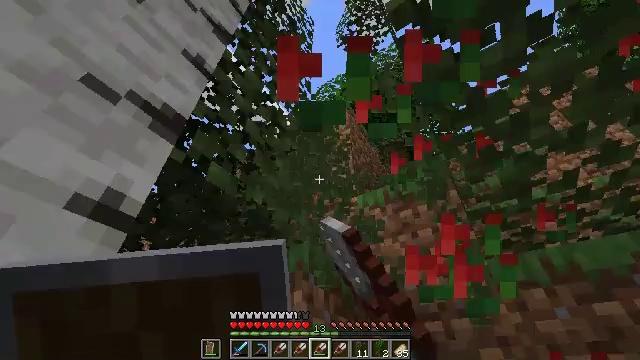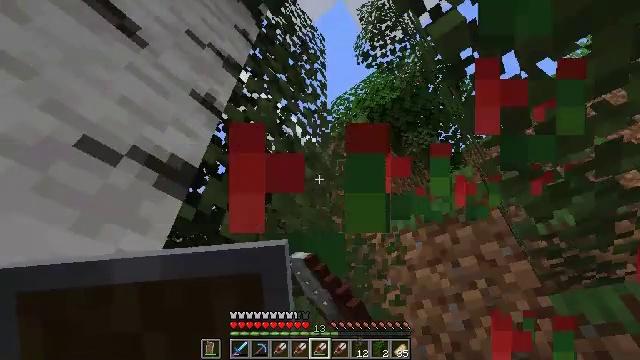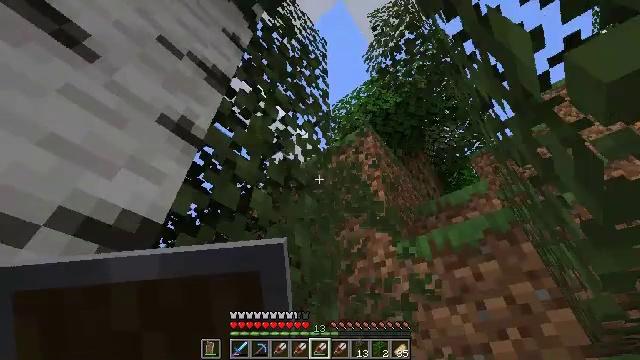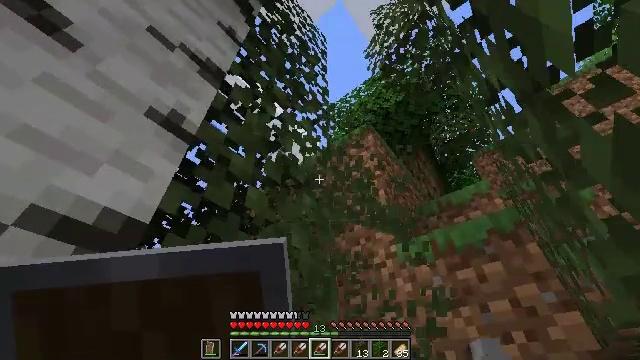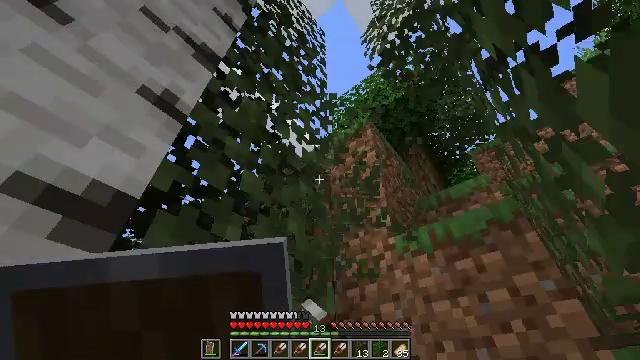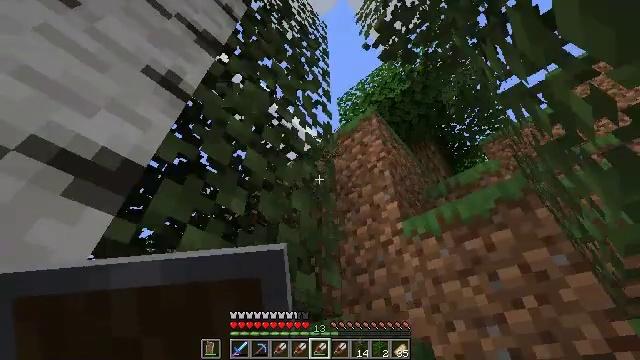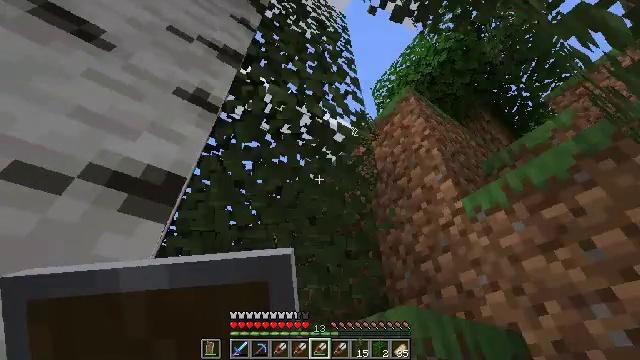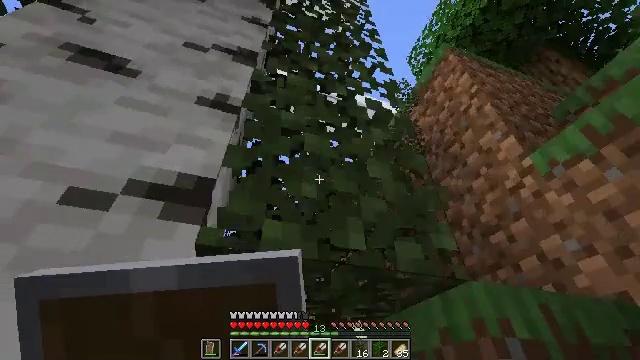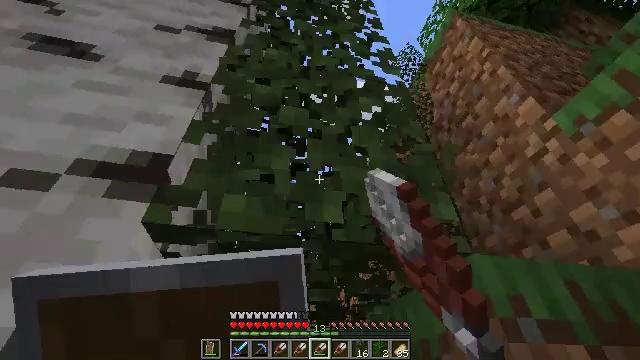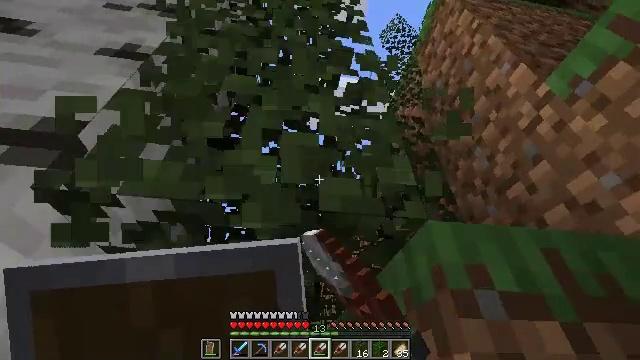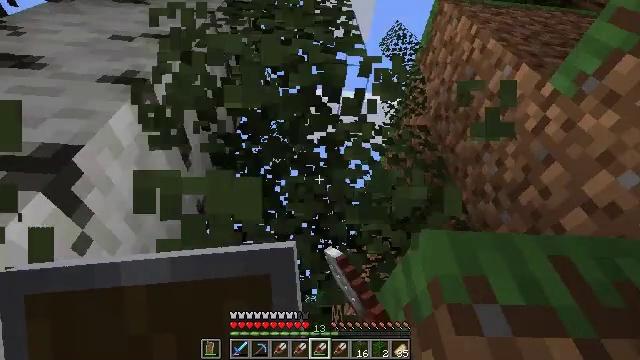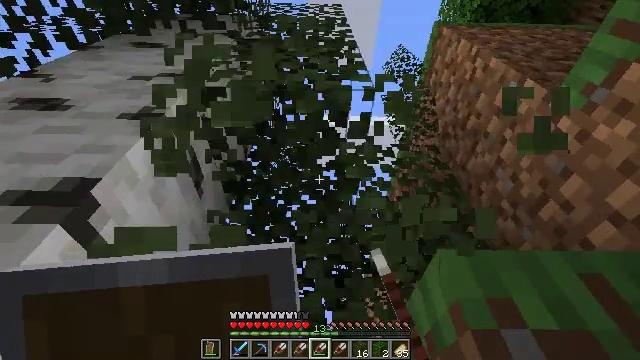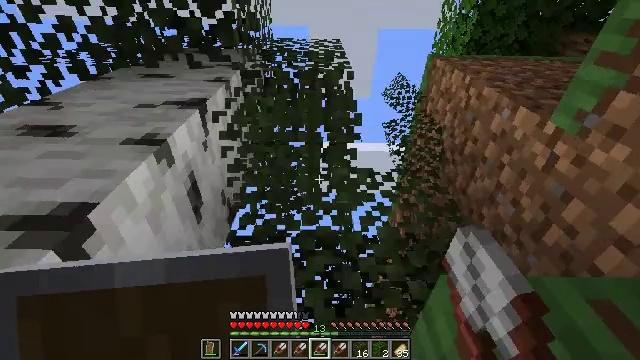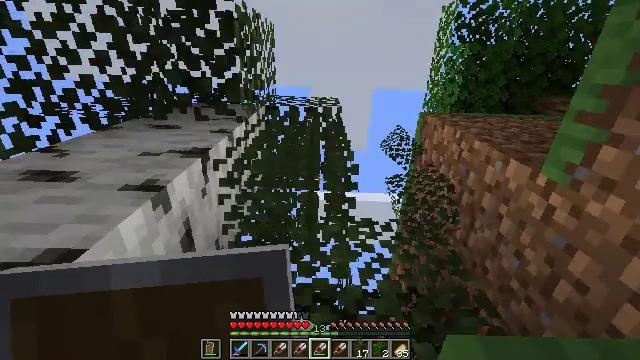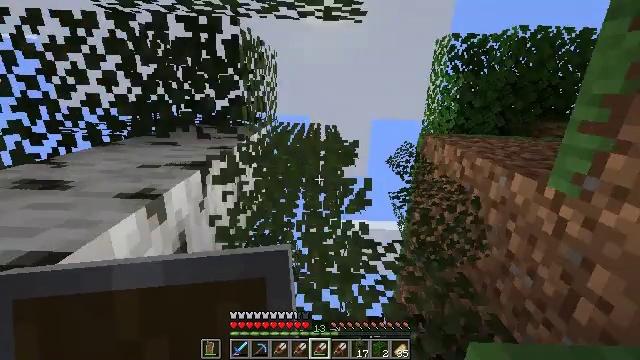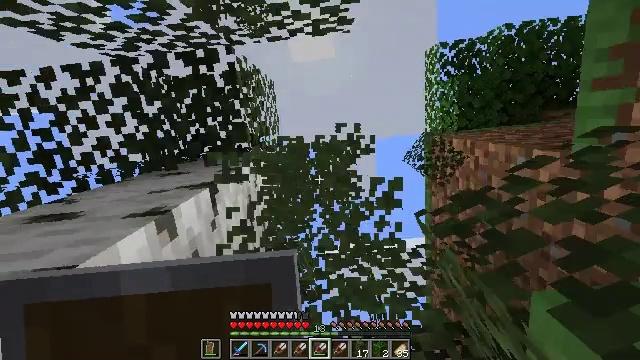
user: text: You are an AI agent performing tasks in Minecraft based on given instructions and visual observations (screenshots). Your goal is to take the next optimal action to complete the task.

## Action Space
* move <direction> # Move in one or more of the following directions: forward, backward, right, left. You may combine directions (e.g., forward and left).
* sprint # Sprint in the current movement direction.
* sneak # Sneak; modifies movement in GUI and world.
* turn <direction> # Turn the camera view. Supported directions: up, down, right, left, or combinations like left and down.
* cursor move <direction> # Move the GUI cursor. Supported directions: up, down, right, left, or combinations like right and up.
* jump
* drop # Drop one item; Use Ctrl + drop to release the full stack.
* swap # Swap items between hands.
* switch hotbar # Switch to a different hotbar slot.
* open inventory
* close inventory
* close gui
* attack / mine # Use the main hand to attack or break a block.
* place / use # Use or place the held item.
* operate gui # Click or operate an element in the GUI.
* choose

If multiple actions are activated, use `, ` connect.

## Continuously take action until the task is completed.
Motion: motion action
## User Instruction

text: Break the birch leaves block.
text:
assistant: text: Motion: move forward and move right, turn left and up, attack / mine, jump
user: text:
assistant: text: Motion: move forward and move right, attack / mine, jump
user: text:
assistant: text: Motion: move forward and move right, attack / mine
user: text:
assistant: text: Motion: move forward and move right, attack / mine
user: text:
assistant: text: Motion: move forward and move right, turn left, attack / mine
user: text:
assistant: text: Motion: move forward and move right, turn left, attack / mine
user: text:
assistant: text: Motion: move forward and move right, turn left and down, attack / mine
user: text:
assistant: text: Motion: move forward and move right, turn left, attack / mine
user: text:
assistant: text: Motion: move right, turn left, attack / mine
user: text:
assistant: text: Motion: move right, turn left and up, attack / mine
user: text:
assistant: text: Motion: move right, turn left and up, attack / mine
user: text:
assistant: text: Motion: move right, turn up, attack / mine
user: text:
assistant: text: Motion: move forward, turn up, attack / mine
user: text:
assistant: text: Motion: move forward, turn up, attack / mine
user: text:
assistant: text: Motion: move forward, turn left and up, attack / mine
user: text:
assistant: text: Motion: move forward, turn left and up, attack / mine
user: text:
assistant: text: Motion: move forward, turn left, attack / mine
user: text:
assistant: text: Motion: turn left and down, attack / mine
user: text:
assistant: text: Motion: turn left and down, attack / mine
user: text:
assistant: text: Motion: move forward, turn left and down, attack / mine
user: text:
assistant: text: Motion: move forward, turn right and down, attack / mine
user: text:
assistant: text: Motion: turn down, attack / mine
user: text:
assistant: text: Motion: turn down, attack / mine
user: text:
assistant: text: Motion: turn down, attack / mine
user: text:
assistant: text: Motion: move forward, turn down, attack / mine
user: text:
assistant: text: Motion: move forward, turn right, attack / mine
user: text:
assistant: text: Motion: move forward, turn right and up, attack / mine
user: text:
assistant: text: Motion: turn right and up, attack / mine
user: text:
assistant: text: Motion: turn right and up, attack / mine
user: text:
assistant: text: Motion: turn right and up, attack / mine